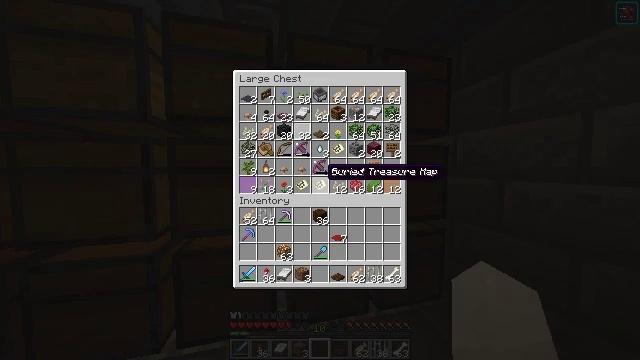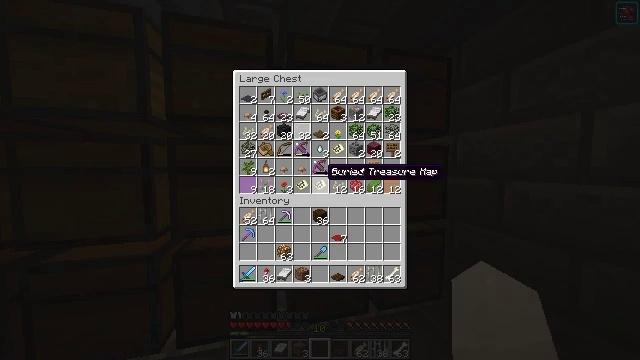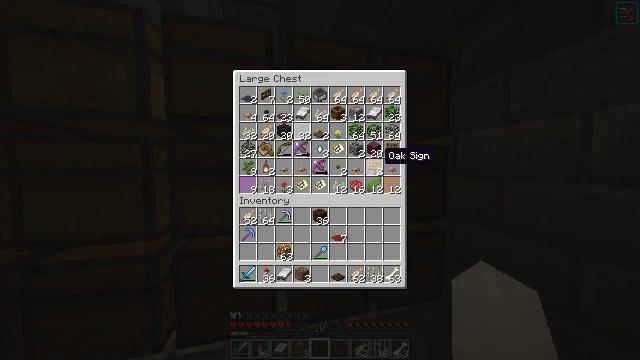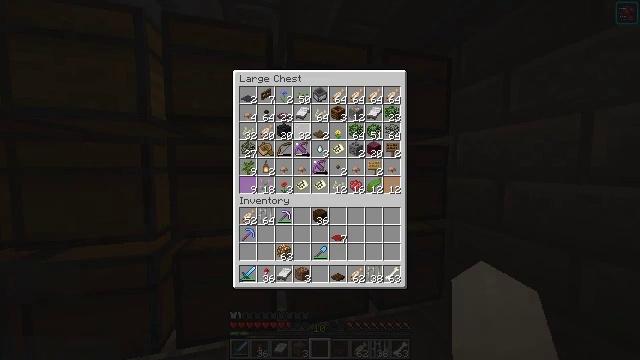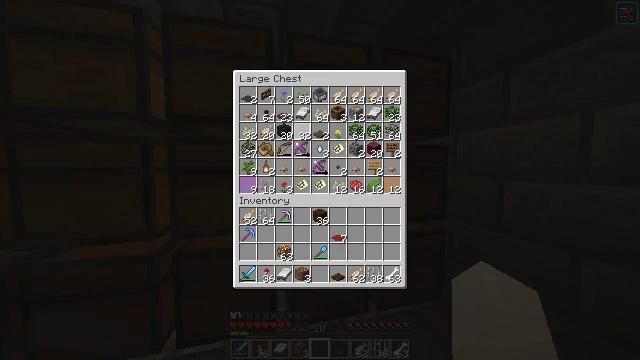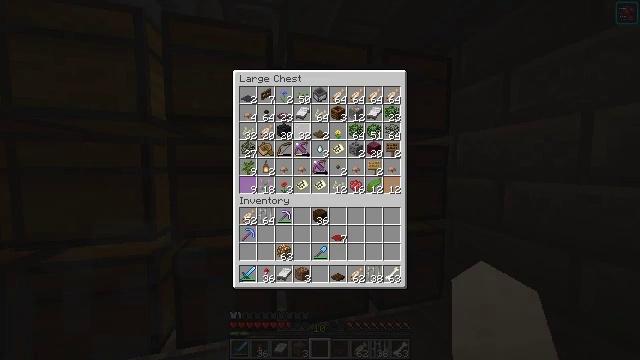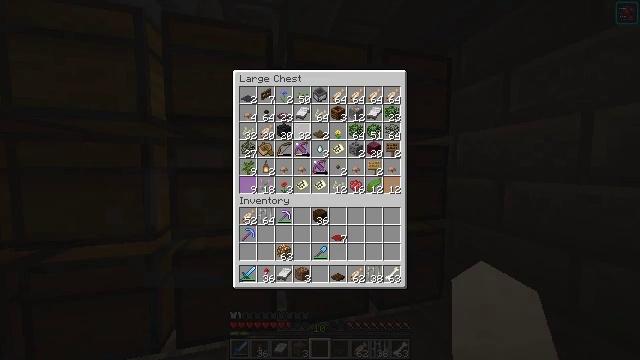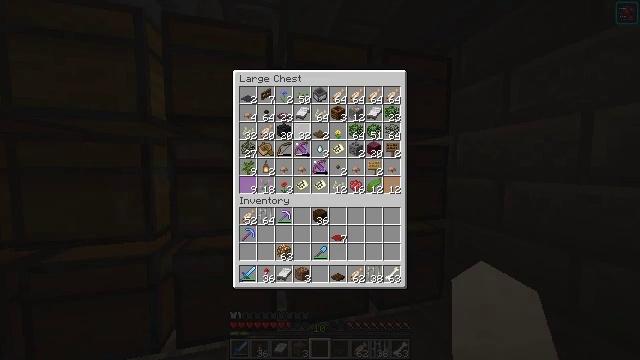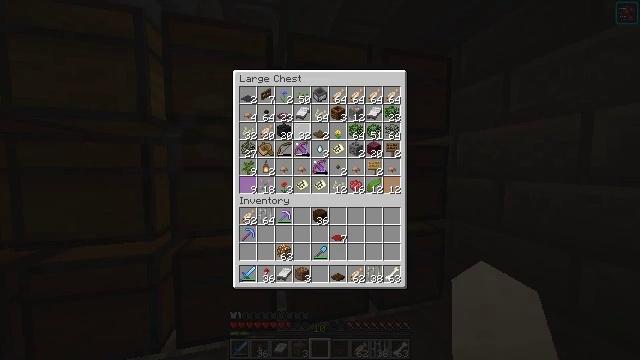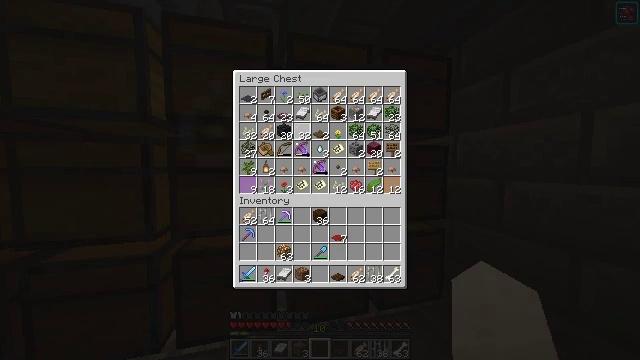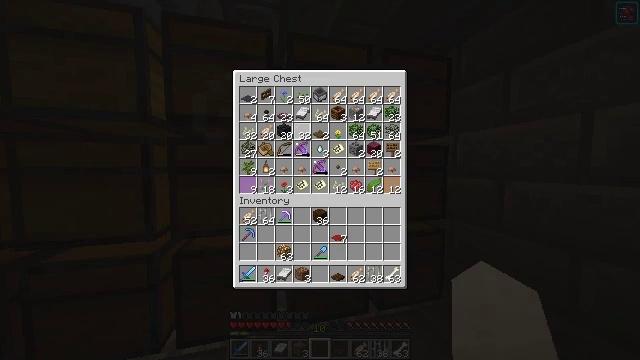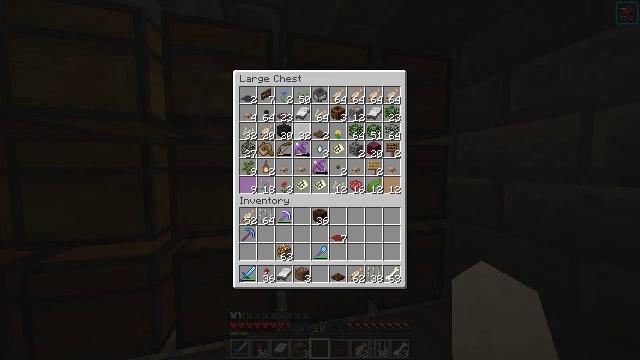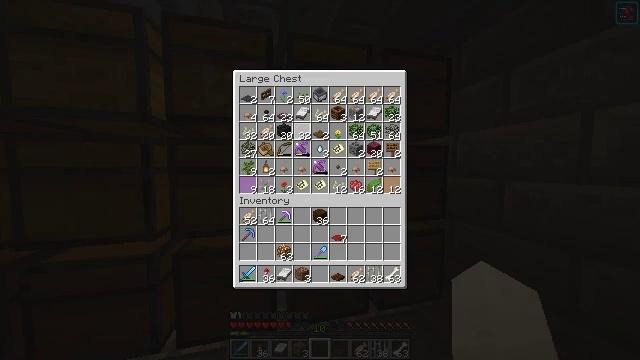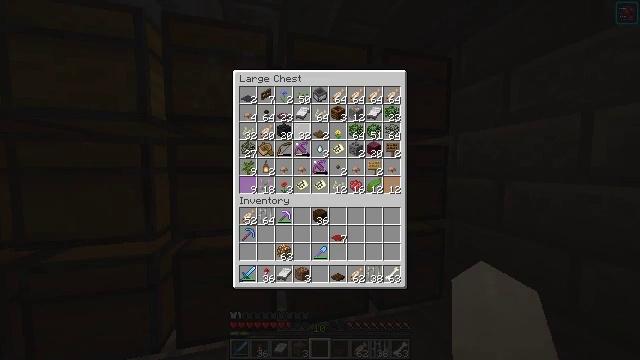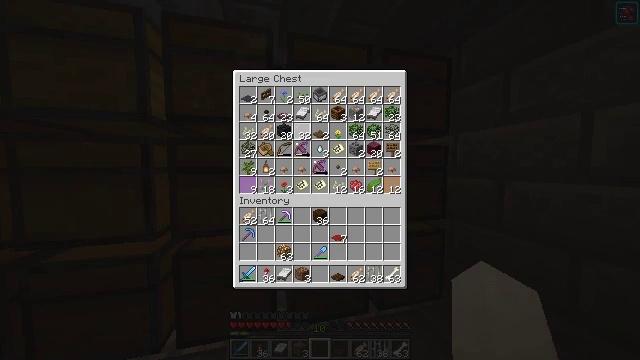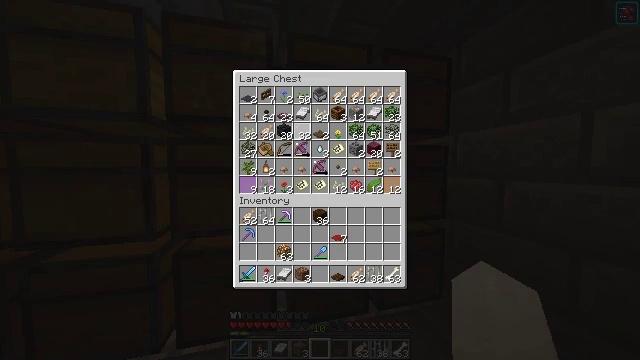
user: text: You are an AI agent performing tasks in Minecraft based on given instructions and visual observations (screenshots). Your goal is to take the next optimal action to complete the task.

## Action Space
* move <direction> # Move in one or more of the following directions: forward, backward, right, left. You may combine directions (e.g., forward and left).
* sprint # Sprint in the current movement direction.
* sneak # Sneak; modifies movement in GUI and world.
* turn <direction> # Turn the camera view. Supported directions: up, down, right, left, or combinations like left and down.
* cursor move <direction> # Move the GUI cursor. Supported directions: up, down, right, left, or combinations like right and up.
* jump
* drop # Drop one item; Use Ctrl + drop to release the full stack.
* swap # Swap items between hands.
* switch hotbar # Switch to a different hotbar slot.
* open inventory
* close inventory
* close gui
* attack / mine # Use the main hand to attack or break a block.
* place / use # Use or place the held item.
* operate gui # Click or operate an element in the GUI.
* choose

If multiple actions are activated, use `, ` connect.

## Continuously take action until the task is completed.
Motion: motion action
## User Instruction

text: Drop kelp from the inventory.
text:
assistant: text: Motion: no_op
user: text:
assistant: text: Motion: cursor move right and up
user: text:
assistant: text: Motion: cursor move right and up
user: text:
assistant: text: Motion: cursor move right
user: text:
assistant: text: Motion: cursor move up
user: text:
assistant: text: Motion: no_op
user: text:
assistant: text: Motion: cursor move right
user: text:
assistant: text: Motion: no_op
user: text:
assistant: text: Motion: no_op
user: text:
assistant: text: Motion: no_op
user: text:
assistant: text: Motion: no_op
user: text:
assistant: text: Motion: no_op
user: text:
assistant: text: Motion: no_op
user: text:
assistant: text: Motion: no_op
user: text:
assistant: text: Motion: no_op
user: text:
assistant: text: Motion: no_op
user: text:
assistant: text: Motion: no_op
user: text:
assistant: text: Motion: no_op
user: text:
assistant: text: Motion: no_op
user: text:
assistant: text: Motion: no_op
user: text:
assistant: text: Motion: no_op
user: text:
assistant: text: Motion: no_op
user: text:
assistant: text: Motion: no_op
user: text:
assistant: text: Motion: no_op
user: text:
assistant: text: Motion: no_op
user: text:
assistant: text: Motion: no_op
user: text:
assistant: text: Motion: no_op
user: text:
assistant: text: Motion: no_op
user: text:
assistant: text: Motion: no_op
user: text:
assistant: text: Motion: no_op